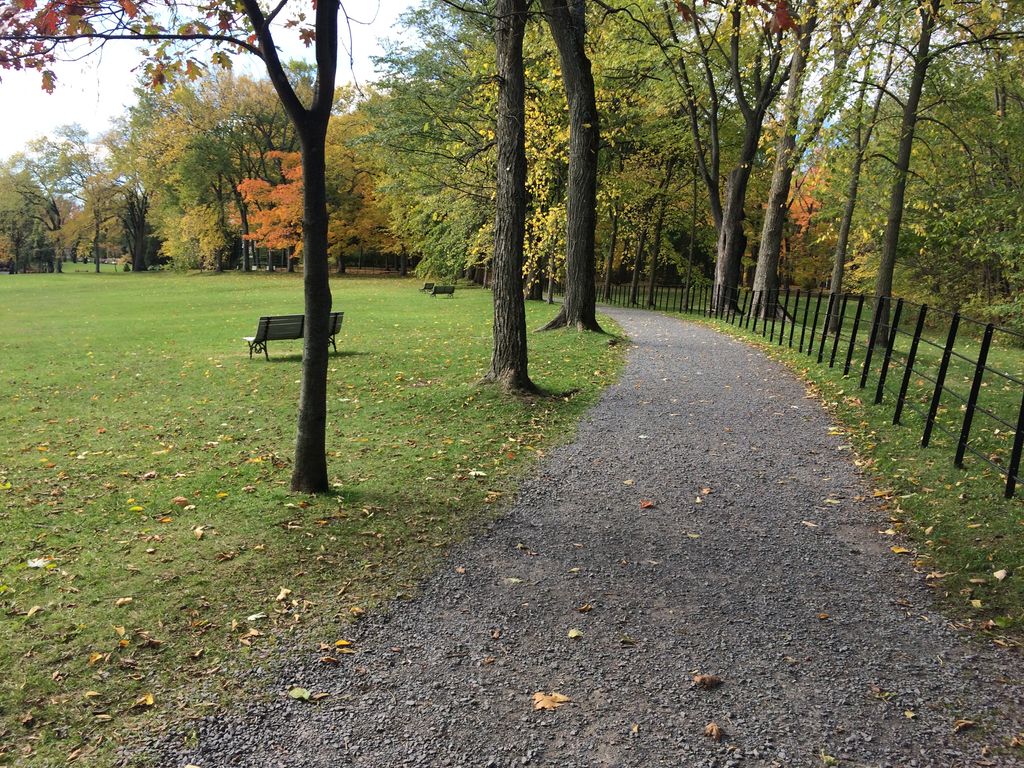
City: quebec_city